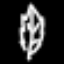
Label: leaf